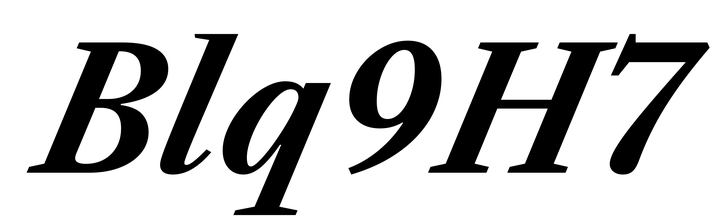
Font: LibreCaslonText-Italic_Bold_Italic